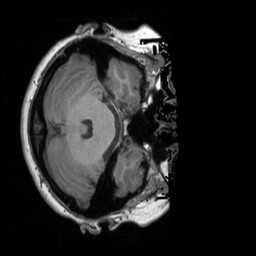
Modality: T1w
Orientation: axial
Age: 56
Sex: female
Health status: ill
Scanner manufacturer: siemens
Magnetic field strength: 3 T
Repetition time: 1.9 s
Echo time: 0.00247 s